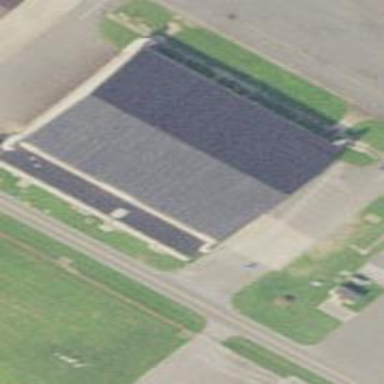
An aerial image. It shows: Hangar building.